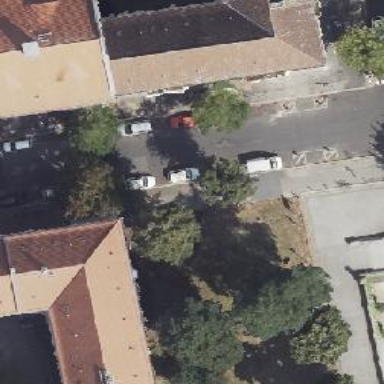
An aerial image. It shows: Bicycle parking located on the sidewalk.